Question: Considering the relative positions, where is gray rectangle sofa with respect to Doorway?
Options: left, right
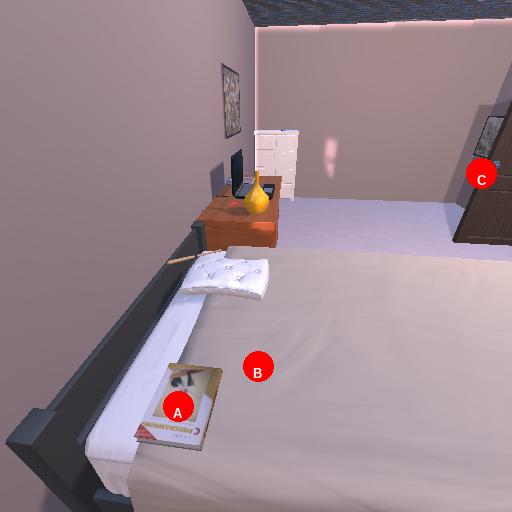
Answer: left